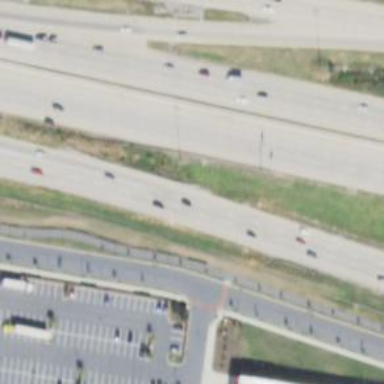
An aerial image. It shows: This image shows trunk highway that functions as expressway.